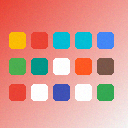
Screen state: on